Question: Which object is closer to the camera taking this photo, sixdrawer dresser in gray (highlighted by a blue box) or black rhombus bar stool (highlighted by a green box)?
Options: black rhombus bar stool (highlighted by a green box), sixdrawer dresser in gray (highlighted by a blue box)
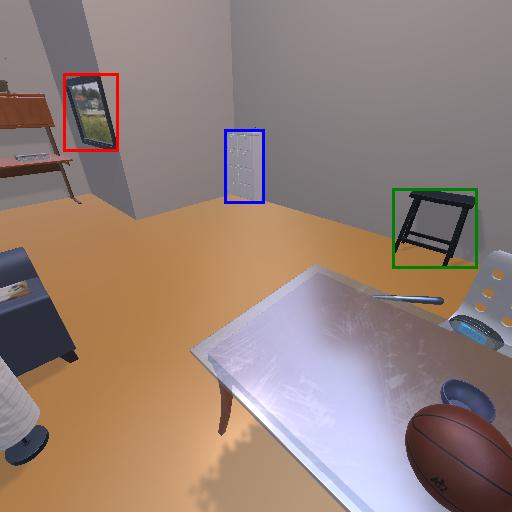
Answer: black rhombus bar stool (highlighted by a green box)